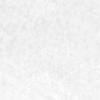
Label: no_change